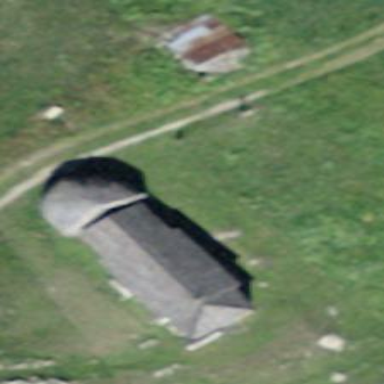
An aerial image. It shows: Chapel that serves as place of worship.